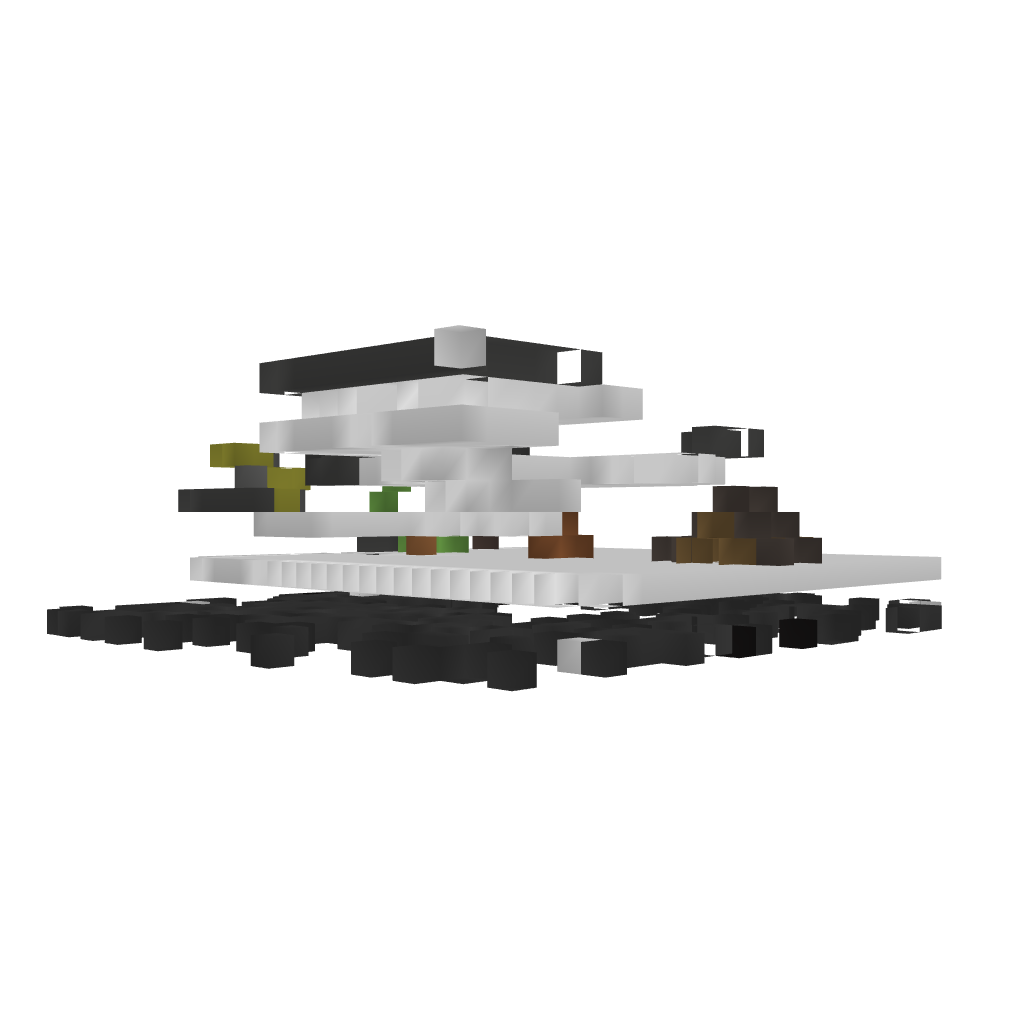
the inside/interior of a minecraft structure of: Nightlife Arena